Aerial crown-view tile of a tropical tree (Barro Colorado Island, Panama), acquired 20250512:
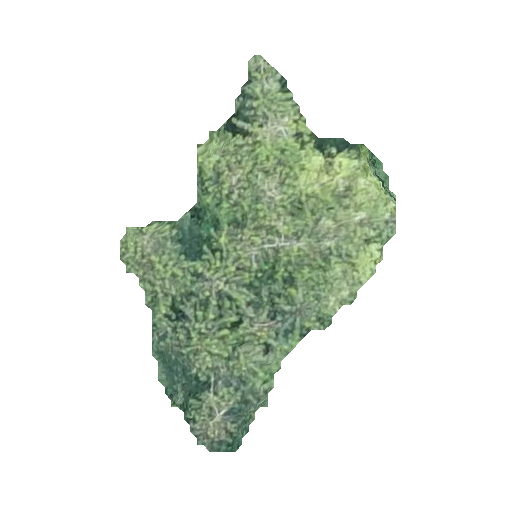
Species: Virola surinamensis
GBIF accepted scientific name: Virola surinamensis
Crown area: 82.546 m²